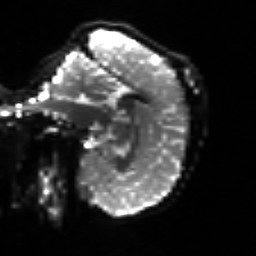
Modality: sbref
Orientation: sagittal
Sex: male
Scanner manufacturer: siemens
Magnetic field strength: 3 T
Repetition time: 5 s
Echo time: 0.071 s